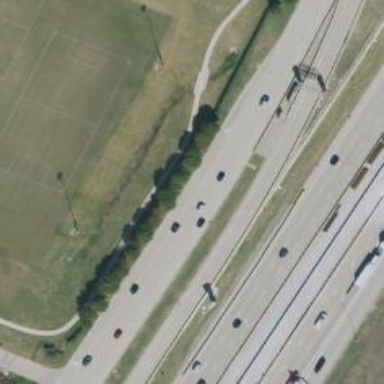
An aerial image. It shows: Secondary road with frontage road alongside.